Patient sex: F
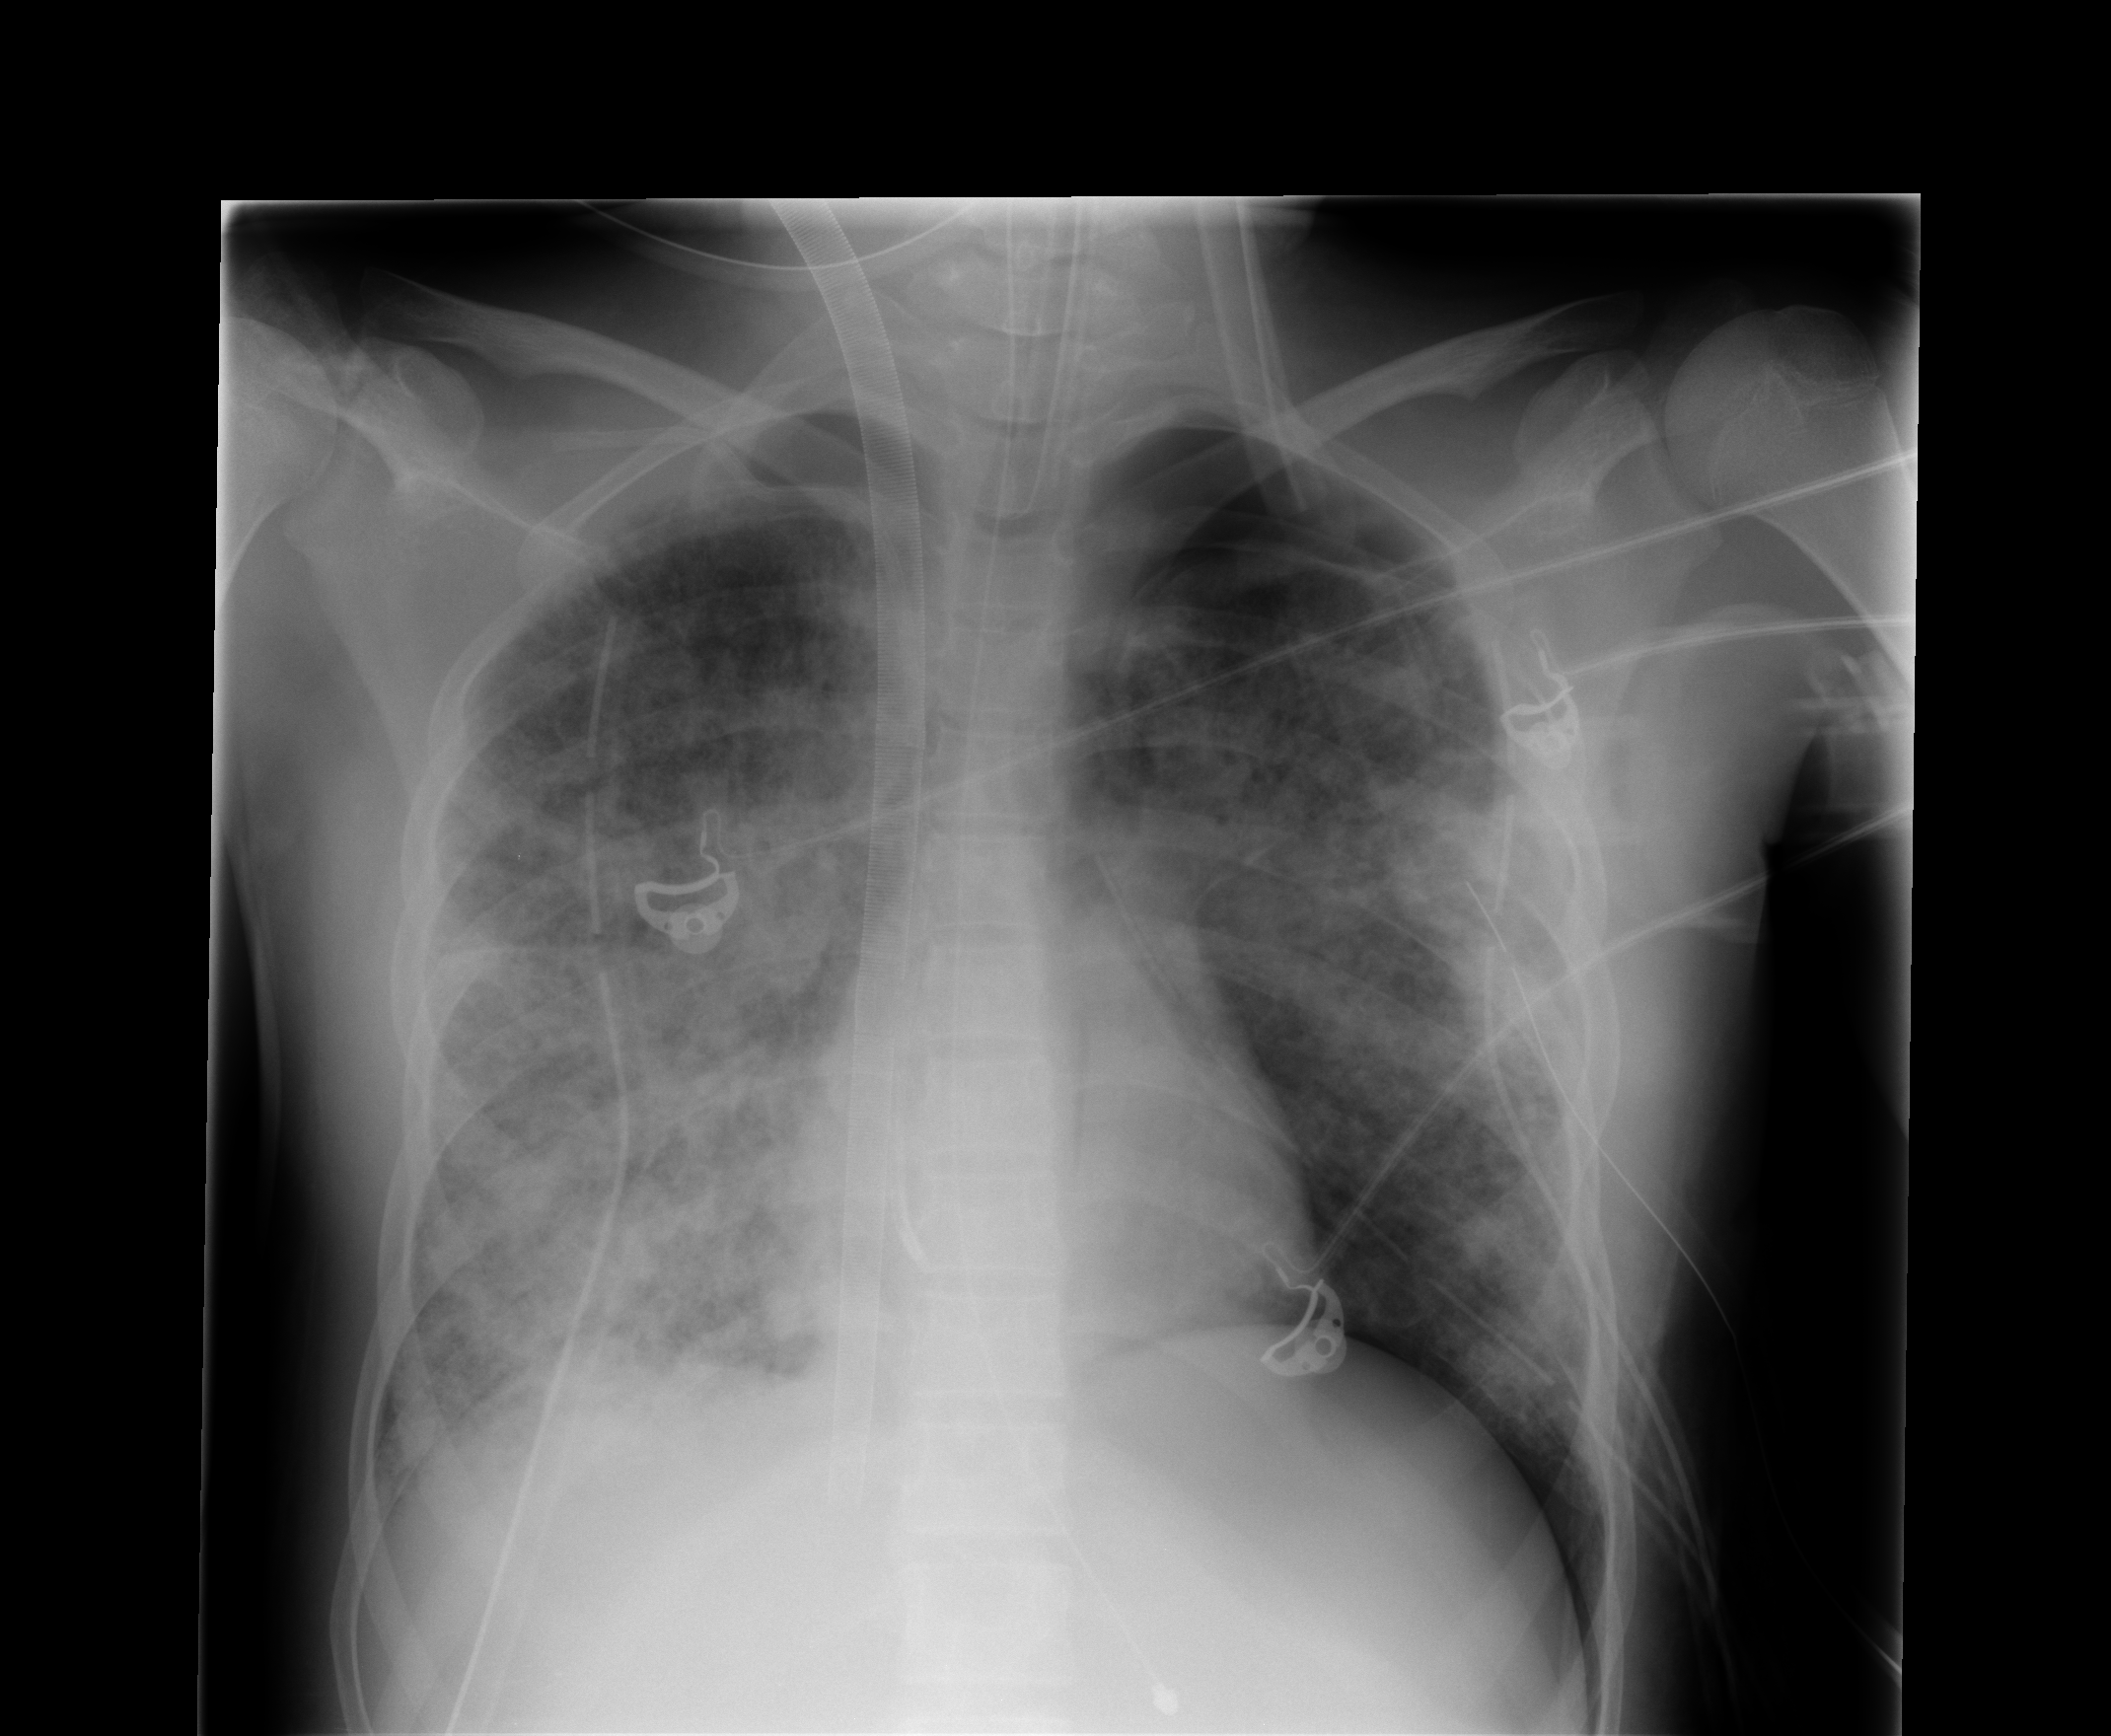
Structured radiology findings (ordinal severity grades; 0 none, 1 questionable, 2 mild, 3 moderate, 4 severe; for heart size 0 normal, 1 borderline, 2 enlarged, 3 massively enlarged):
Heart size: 0
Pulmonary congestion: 0
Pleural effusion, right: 2
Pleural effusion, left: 0
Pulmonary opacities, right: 4
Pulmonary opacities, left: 4
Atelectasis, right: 2
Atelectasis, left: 2